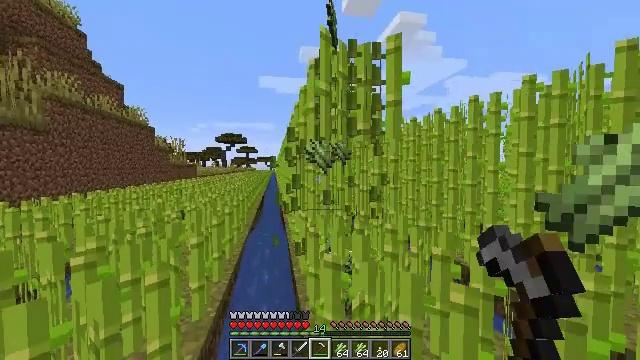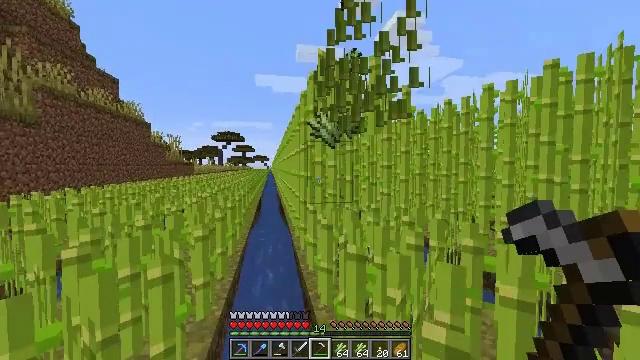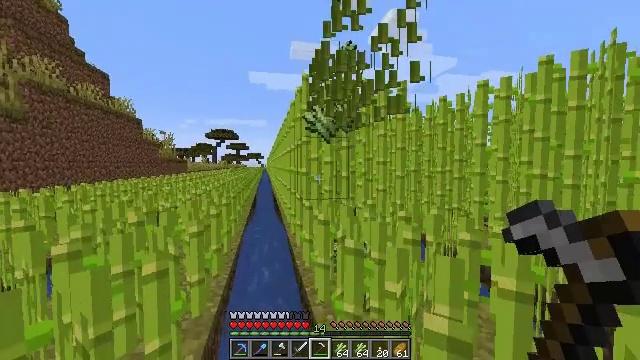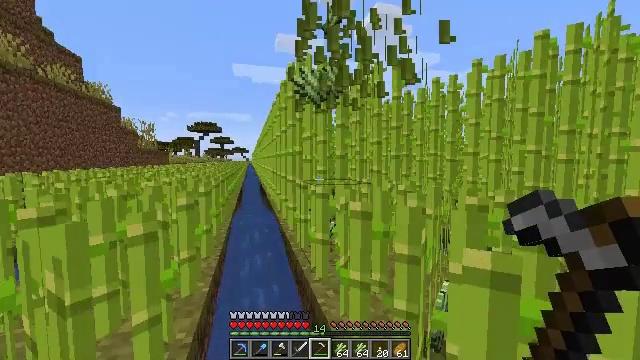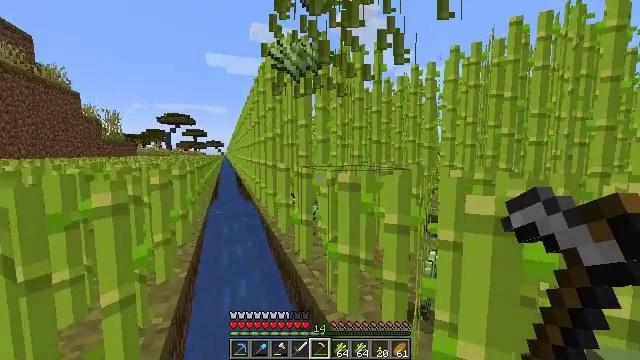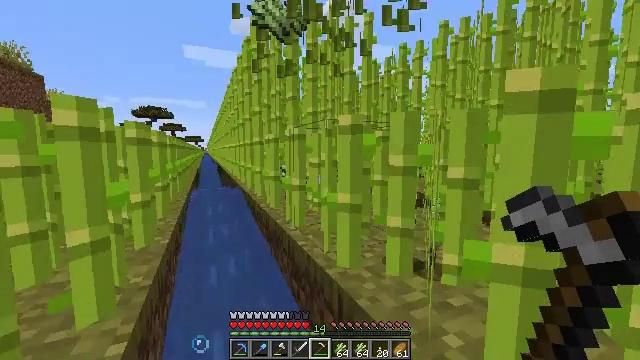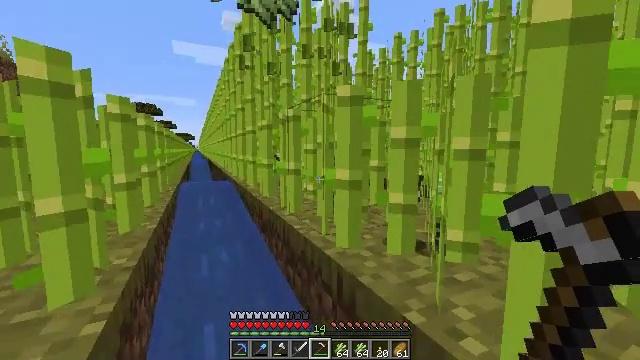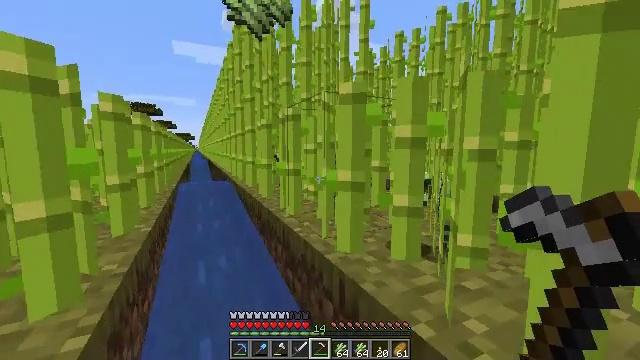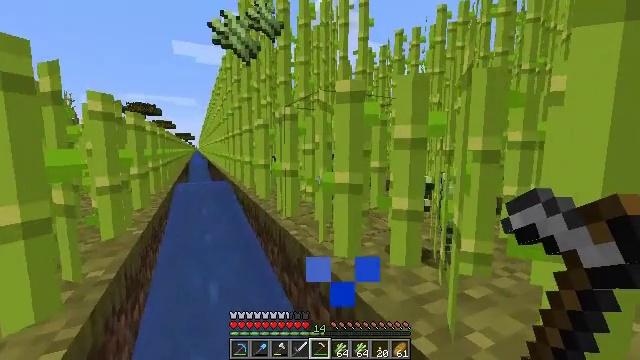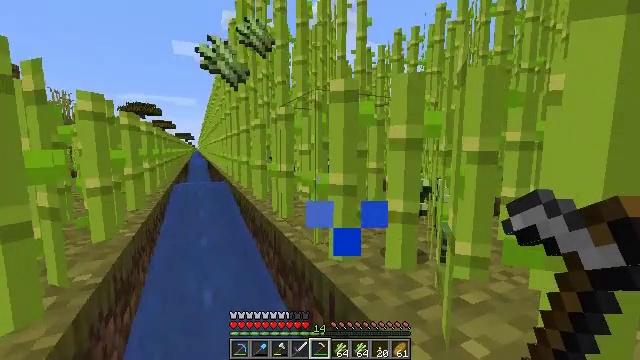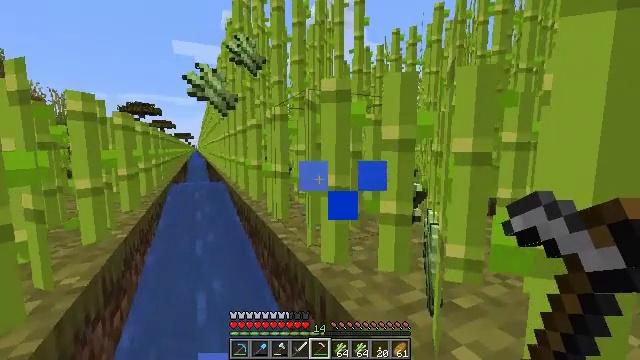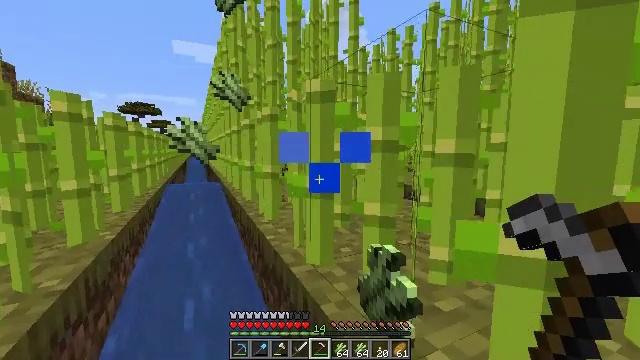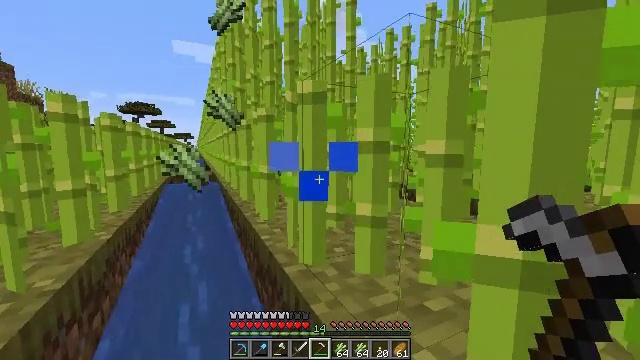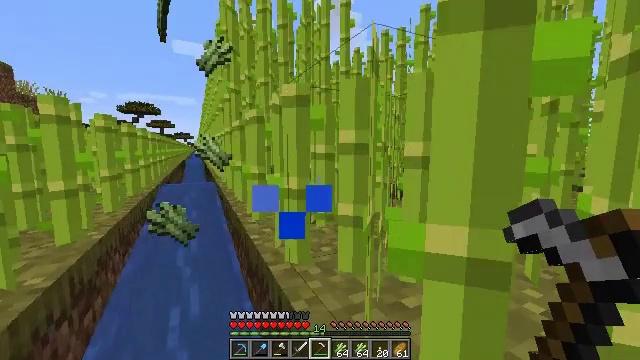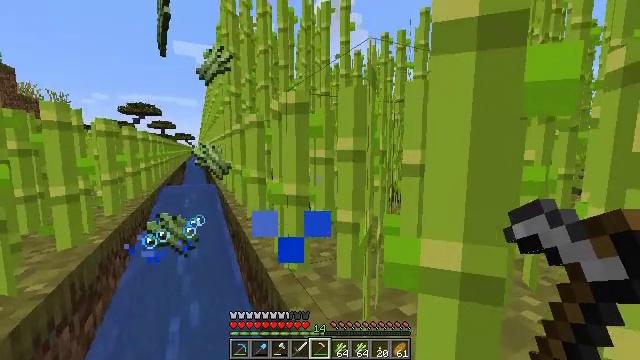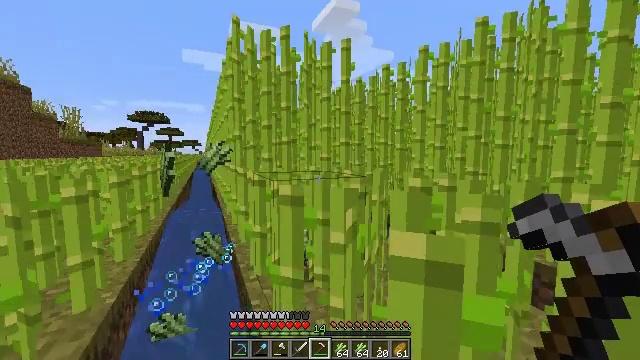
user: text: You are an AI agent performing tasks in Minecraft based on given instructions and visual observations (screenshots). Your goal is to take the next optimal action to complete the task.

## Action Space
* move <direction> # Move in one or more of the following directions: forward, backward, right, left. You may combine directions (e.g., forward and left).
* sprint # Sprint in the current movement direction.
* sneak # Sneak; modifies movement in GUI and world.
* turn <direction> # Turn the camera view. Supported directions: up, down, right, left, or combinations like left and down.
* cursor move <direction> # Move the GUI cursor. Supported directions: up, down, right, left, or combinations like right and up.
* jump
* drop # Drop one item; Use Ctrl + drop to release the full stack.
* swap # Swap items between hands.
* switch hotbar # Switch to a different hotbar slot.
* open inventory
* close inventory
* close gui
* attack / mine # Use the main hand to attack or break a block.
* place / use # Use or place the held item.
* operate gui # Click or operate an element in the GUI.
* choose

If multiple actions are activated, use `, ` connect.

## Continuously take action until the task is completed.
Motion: motion action
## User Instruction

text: Cut down the sugar cane stalks.
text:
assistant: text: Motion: move forward and move left
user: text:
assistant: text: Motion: move forward and move left, turn right
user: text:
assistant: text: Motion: move forward, turn right and down
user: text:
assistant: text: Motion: turn right and down
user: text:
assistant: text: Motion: move right, turn right
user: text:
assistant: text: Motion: move right, turn right
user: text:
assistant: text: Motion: move right
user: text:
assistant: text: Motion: move right
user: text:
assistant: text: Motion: move right
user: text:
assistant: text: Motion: move right
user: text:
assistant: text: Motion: move back and move right
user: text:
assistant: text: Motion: move back and move right
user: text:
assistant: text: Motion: move back and move right
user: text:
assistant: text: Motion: move back and move right, jump
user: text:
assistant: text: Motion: move back and move right, turn left, jump
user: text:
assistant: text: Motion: move back and move right, turn left, jump
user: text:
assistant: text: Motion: move back and move right, turn left, jump
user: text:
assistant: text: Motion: move back and move right, turn left, jump
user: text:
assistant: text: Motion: move back and move right, turn left and down, jump
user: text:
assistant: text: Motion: move back and move right, turn left and down, jump
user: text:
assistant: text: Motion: move back and move right, turn left and down, jump
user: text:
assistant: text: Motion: move back and move right, turn down
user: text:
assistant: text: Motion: turn down
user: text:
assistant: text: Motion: turn down
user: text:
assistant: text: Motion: move left, turn down
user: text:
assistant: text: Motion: move left
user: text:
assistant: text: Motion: move forward and move left, turn left and down
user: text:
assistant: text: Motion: move forward and move left
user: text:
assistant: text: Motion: move forward and move left
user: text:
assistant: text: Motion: move forward and move left